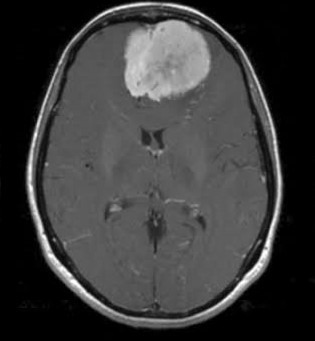
Label: meningioma